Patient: sex F, age 48
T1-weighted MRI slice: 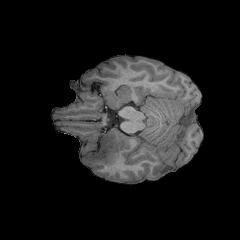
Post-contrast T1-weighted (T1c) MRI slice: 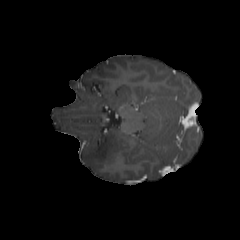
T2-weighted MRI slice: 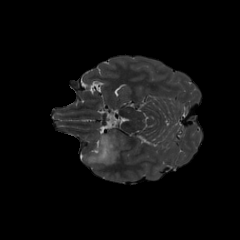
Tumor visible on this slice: yes
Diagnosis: Astrocytoma, IDH-mutant
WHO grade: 2